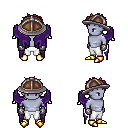
a pixel art fantasy rpg character, male body template, dark elf, purple skin, purple wings, white pants, pink bedhead hairstyle, chain helm, metal gloves, gold boots, four views (front, back, left, right), 2x2 character sprite sheet, small pixel art, hard edges, no anti-aliasing